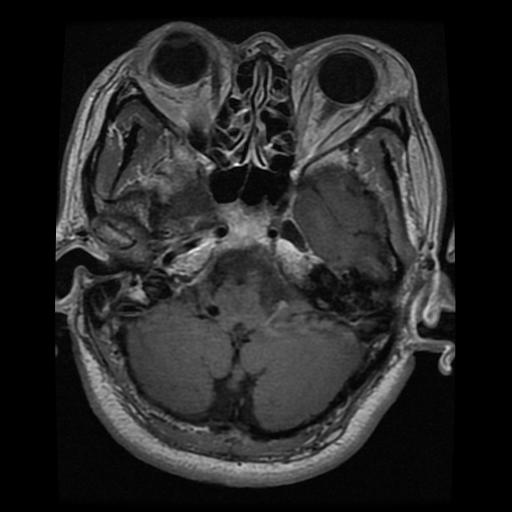
Label: pituitary